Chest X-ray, AP view. Patient: 44 years old, sex M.
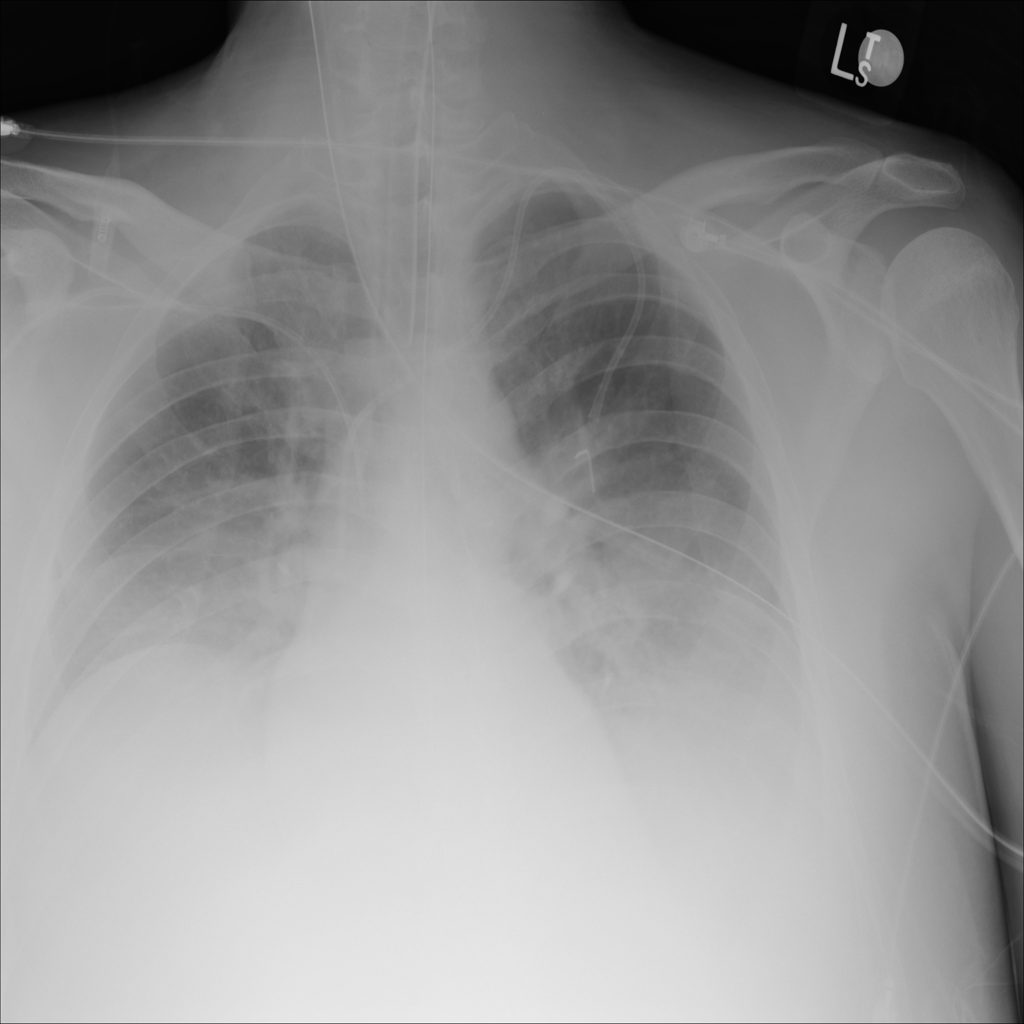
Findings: Effusion